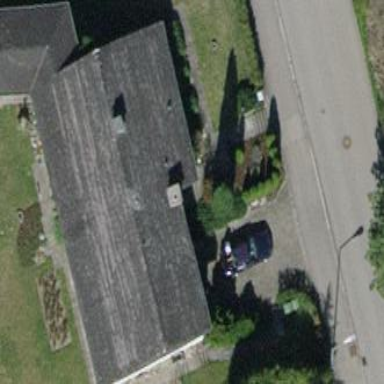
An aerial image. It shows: Detached building with tile roof.